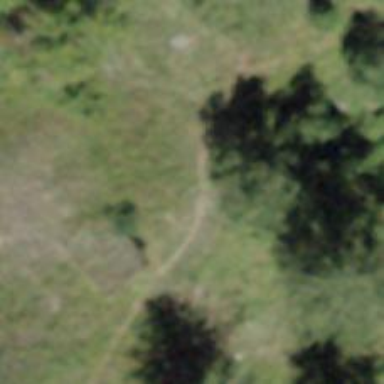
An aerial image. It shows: Grass path for hiking in the backcountry.